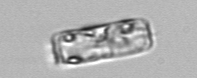
Label: Guinardia_delicatula